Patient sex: M
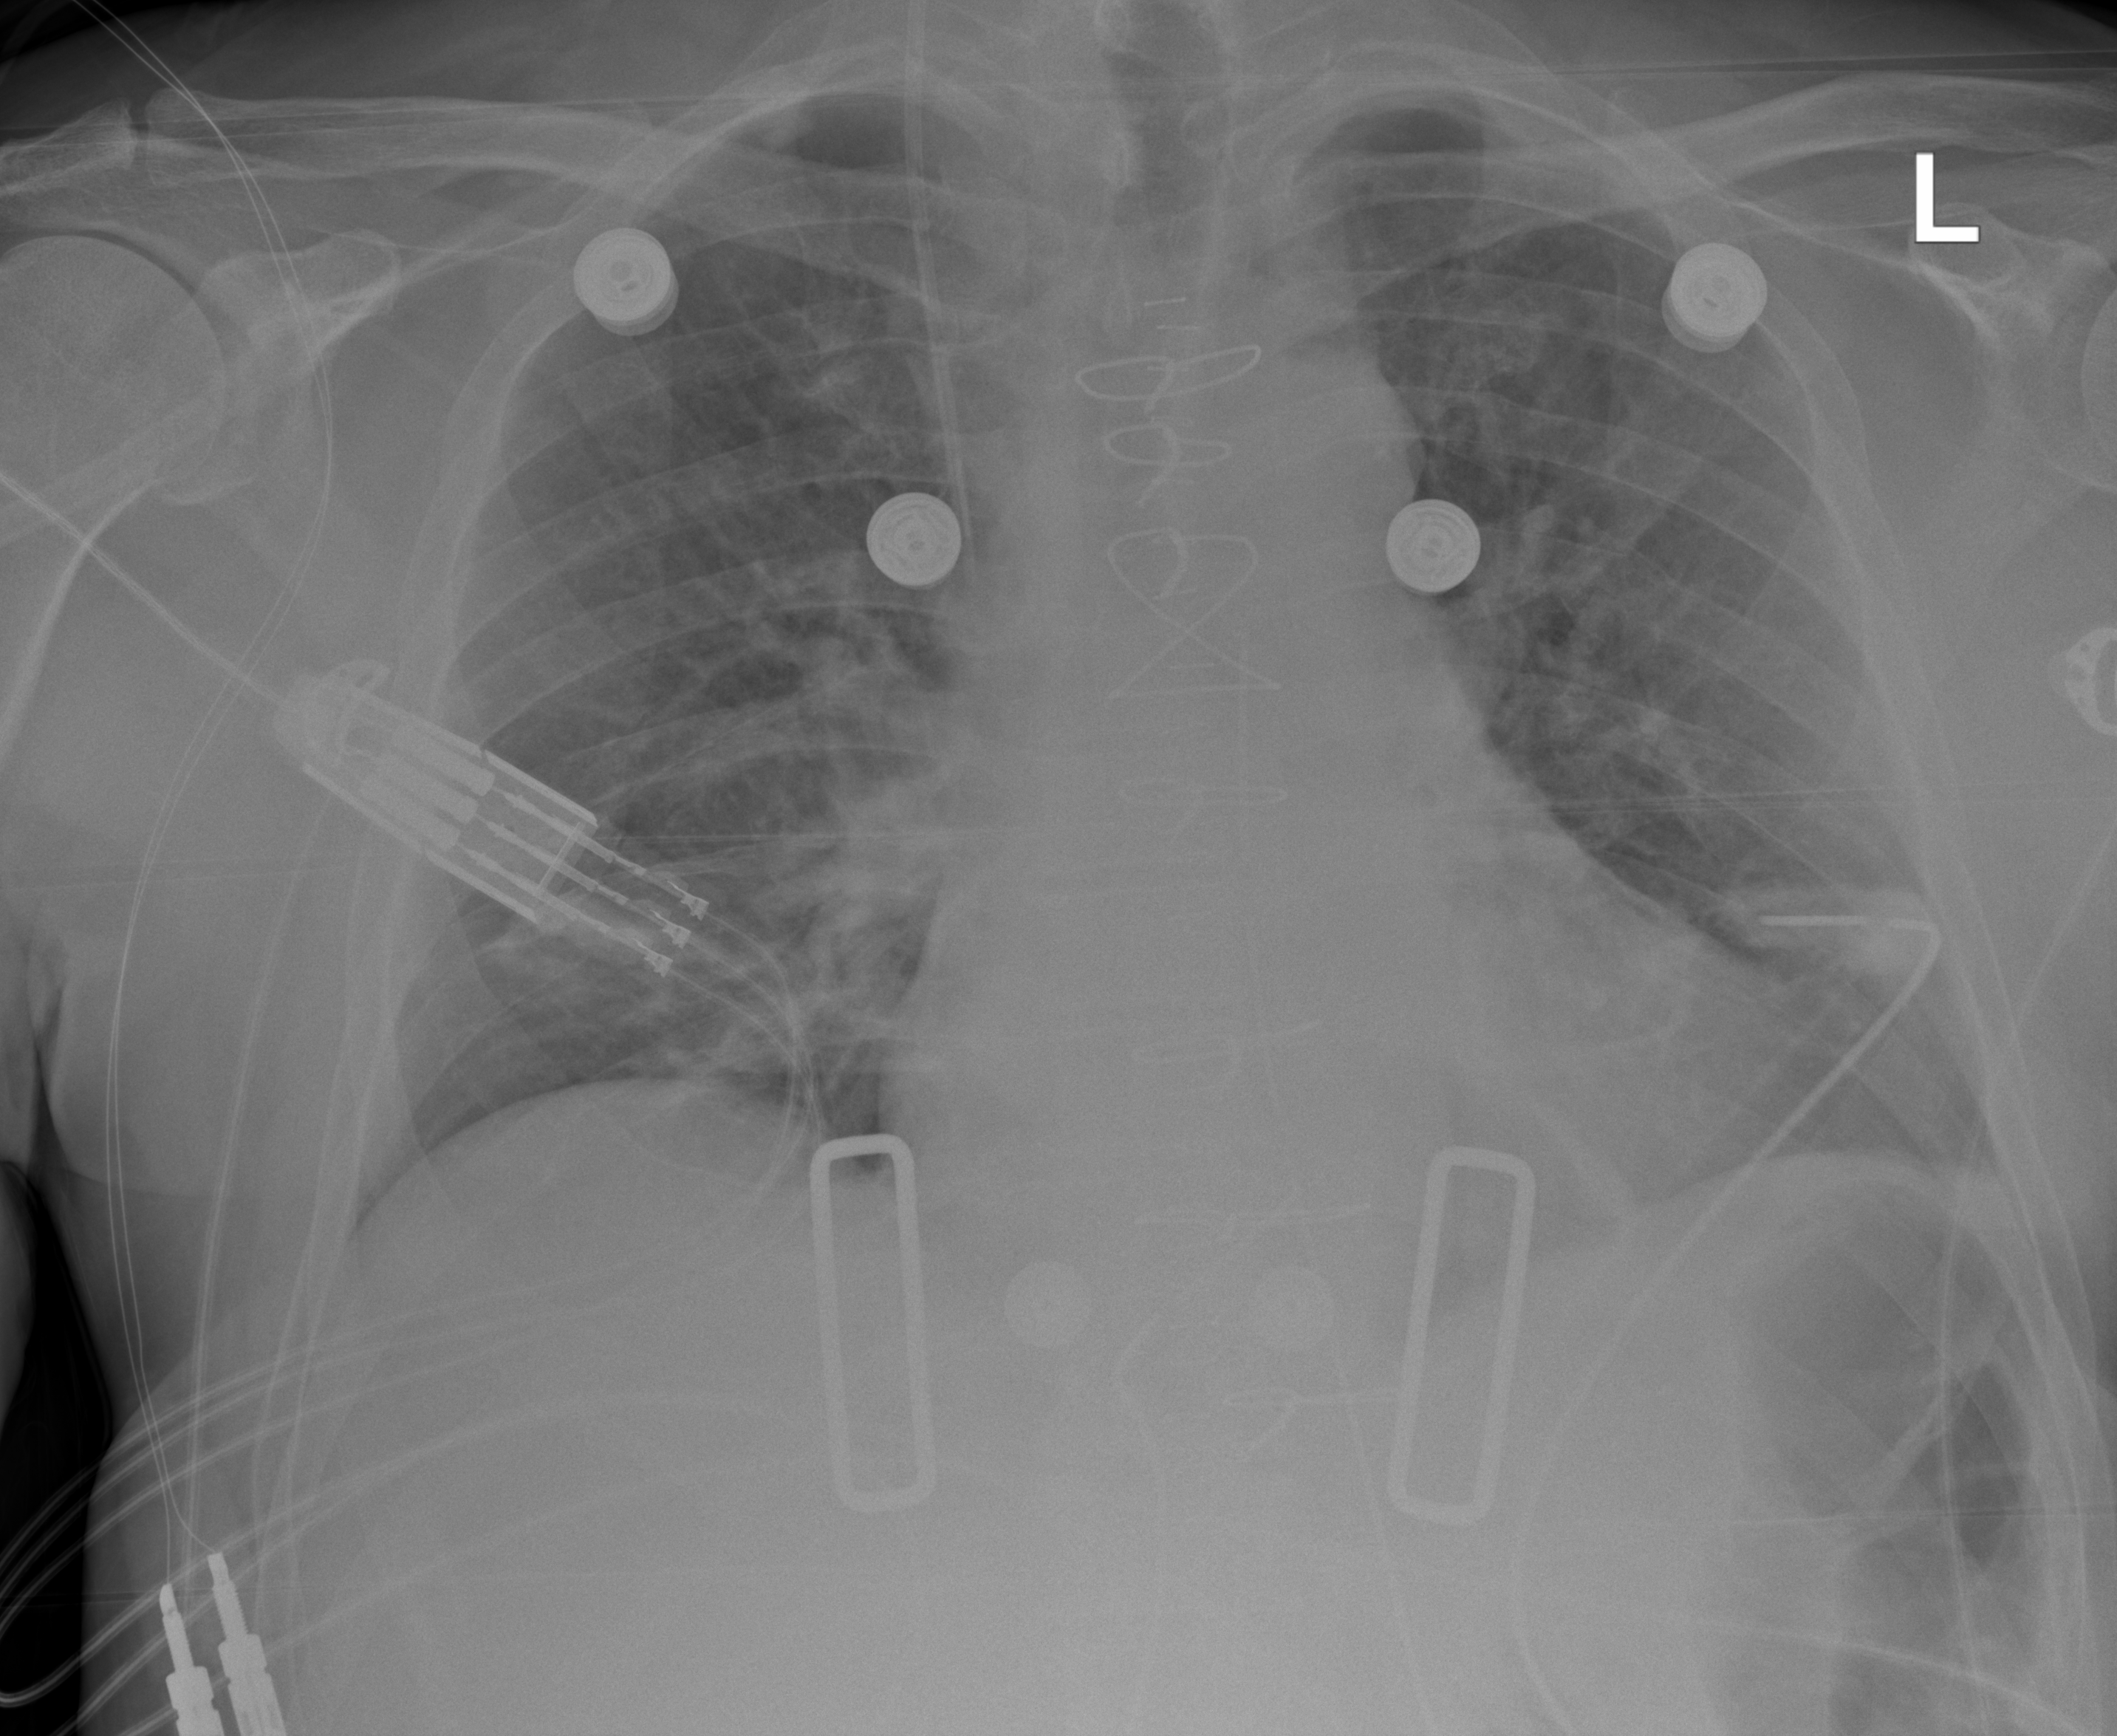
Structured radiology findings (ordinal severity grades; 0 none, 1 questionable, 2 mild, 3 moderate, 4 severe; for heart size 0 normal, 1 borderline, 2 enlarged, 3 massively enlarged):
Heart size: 0
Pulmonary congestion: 2
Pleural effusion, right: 0
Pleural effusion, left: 1
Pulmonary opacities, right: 0
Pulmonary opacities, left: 0
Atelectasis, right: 2
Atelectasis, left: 2